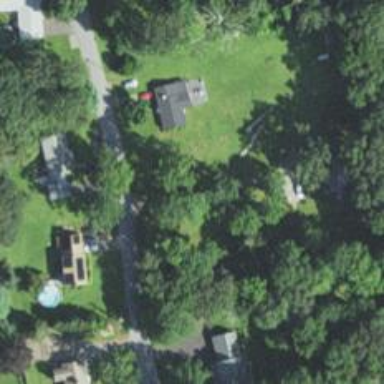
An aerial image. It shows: Residential driveway designated as service road.